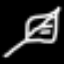
Label: leaf